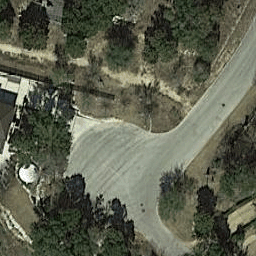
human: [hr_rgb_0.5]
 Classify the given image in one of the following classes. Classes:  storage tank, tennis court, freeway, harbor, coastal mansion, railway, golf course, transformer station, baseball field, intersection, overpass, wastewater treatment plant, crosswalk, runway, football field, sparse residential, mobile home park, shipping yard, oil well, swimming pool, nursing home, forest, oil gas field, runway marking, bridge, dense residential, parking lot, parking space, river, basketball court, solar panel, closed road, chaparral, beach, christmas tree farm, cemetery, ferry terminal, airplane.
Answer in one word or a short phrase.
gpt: closed road